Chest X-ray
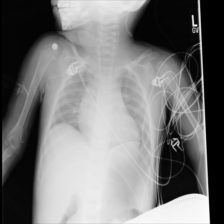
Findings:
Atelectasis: negative
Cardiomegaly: negative
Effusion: negative
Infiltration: negative
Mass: negative
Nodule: negative
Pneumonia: negative
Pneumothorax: negative
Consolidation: negative
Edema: negative
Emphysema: negative
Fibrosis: negative
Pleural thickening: negative
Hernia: negative